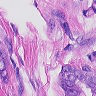
Metastatic tissue present: yes